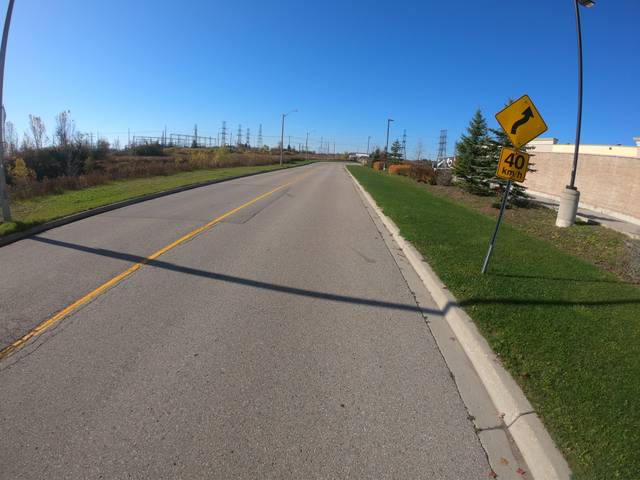
Region: Canada
Coordinates: 43.432, -80.558